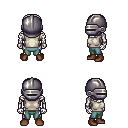
a pixel art fantasy rpg character, male body template, skeleton, white sleeveless shirt, teal pants, plain hairstyle, metal helm, brown shoes, four views (front, back, left, right), 2x2 character sprite sheet, small pixel art, hard edges, no anti-aliasing